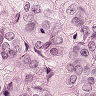
Metastatic tissue present: yes